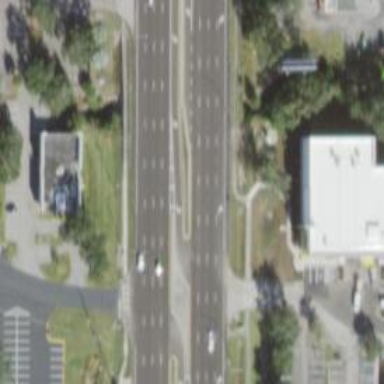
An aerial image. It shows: Trunk link highway.